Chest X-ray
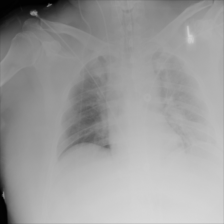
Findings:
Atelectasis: negative
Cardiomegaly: negative
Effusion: negative
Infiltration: negative
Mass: negative
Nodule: negative
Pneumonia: negative
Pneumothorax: negative
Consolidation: negative
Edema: negative
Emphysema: negative
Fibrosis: negative
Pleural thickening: negative
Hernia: negative